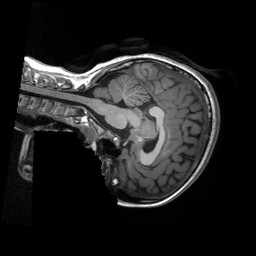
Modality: T1w
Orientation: sagittal
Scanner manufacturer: siemens
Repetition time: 2.3 s
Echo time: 0.00229 s